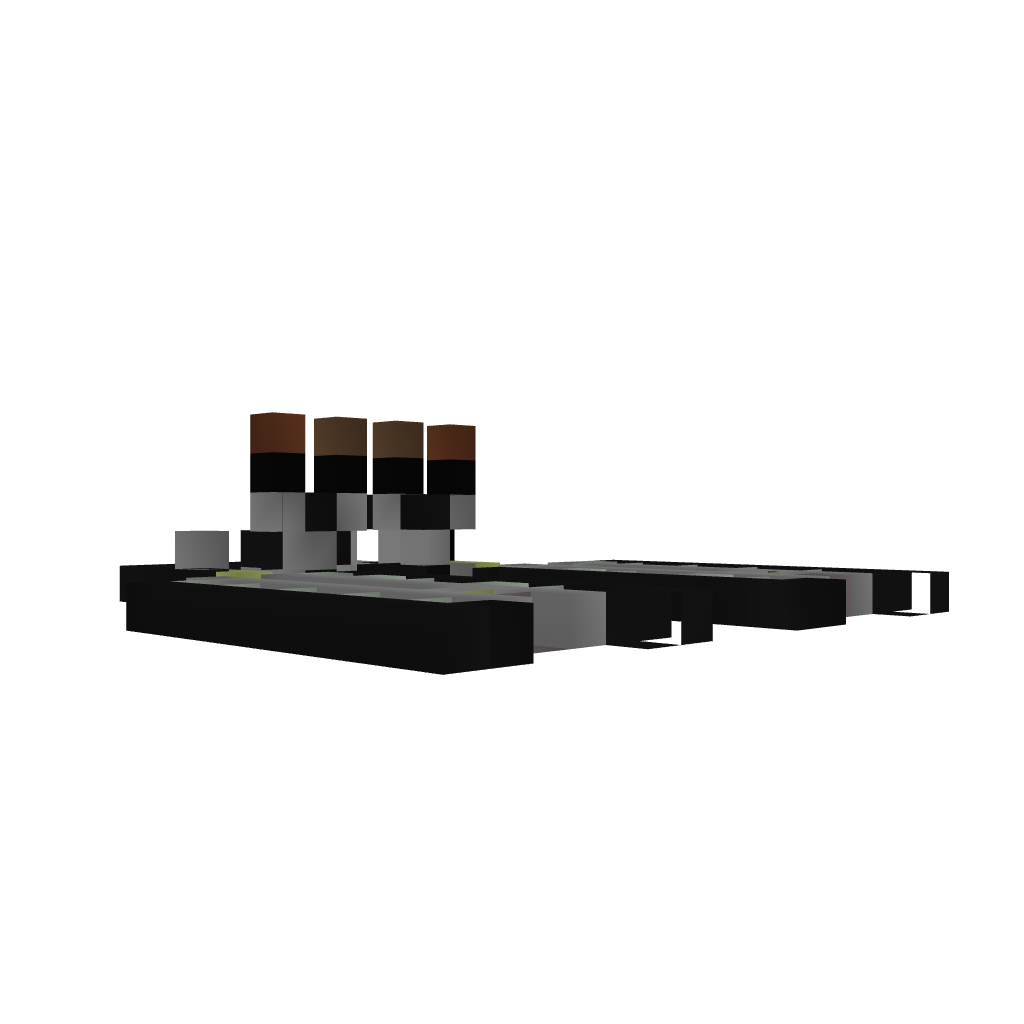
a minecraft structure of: Piston run